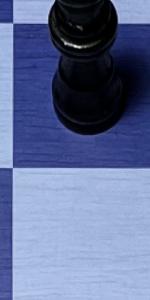
Label: Empty